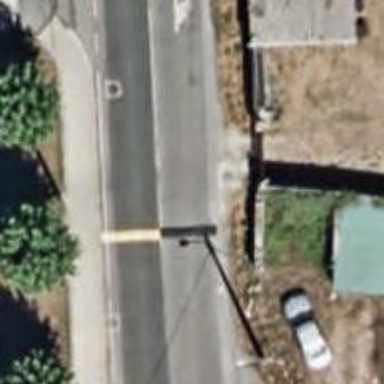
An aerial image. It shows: Bump for traffic calming.